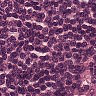
Metastatic tissue present: no